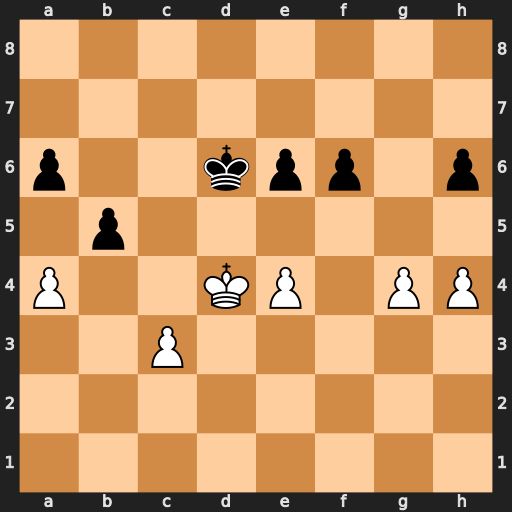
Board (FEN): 8/8/p2kpp1p/1p6/P2KP1PP/2P5/8/8
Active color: w
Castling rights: -
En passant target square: -
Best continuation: axb5 axb5 e5+